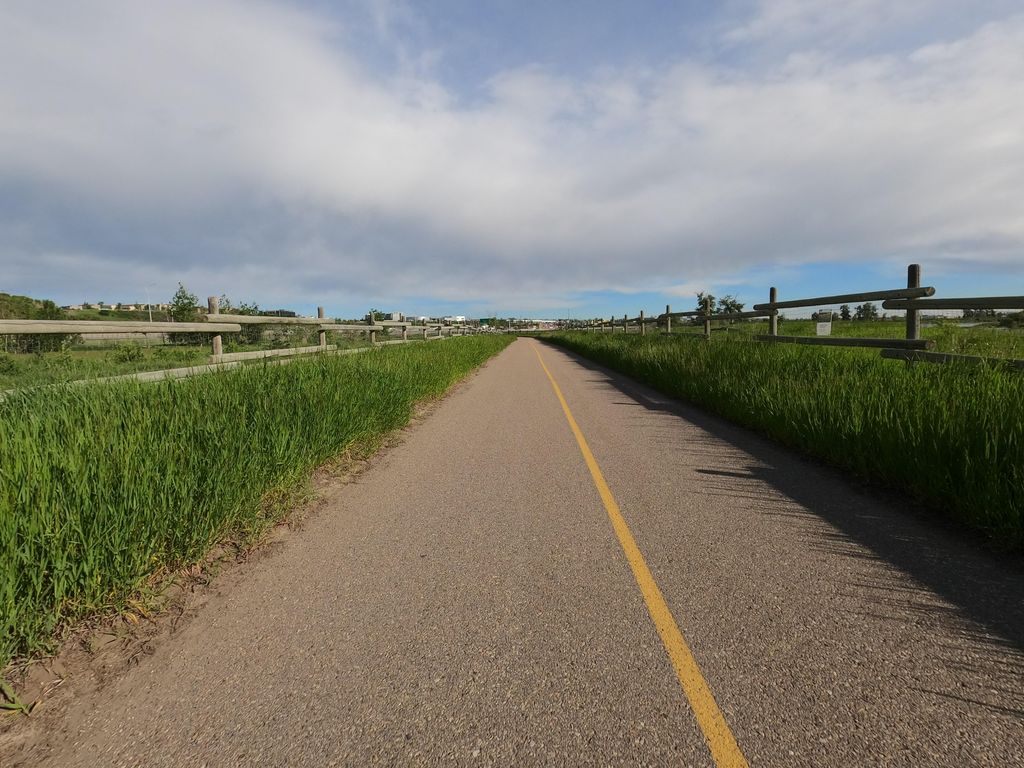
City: calgary